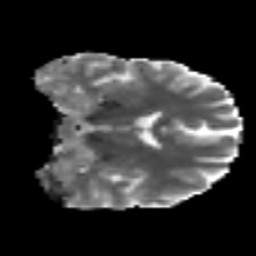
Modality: MD
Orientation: coronal
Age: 36
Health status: ill
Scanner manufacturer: philips
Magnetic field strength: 3 T
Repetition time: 9 s
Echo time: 0.127 s